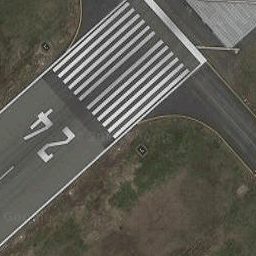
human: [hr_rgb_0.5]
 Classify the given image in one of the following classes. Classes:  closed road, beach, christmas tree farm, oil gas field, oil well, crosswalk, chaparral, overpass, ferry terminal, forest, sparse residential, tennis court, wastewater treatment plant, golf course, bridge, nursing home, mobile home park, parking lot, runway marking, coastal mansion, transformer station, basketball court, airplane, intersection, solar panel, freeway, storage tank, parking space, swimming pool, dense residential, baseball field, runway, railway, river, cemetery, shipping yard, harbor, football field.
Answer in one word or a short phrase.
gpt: runway